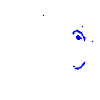
Particle: electron